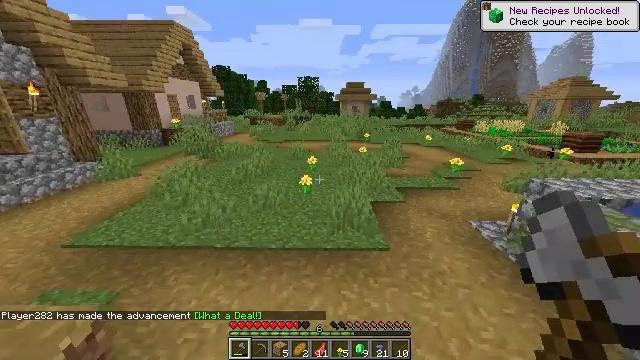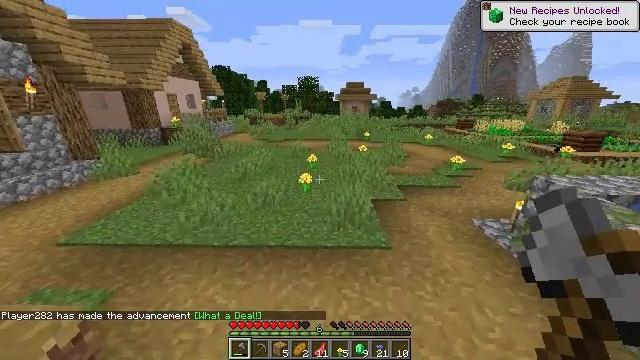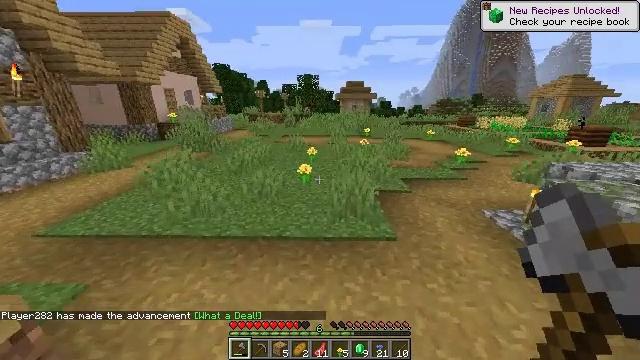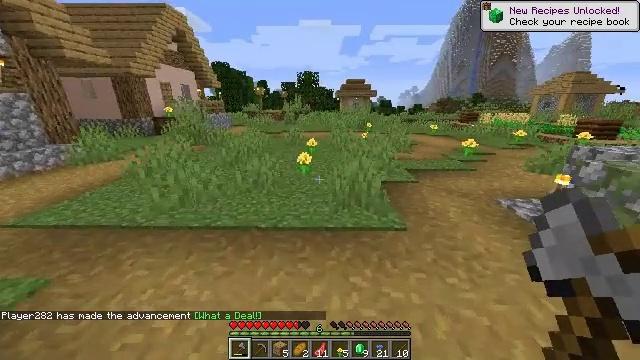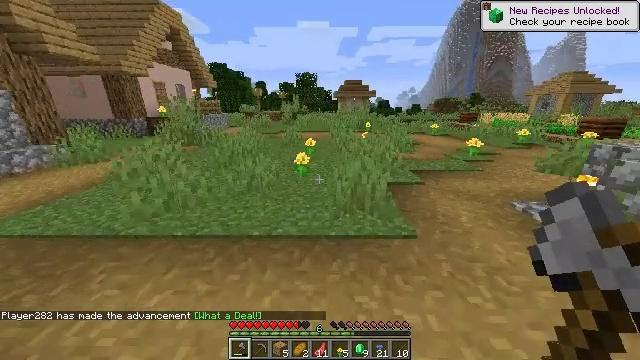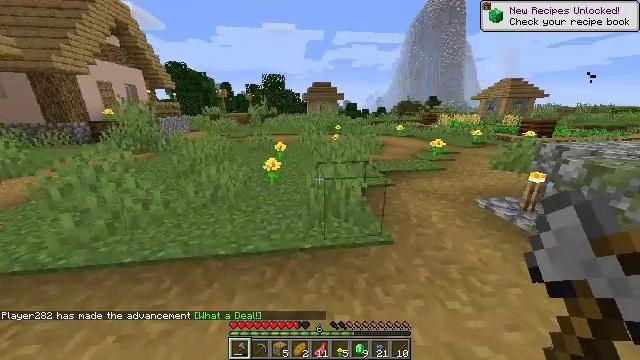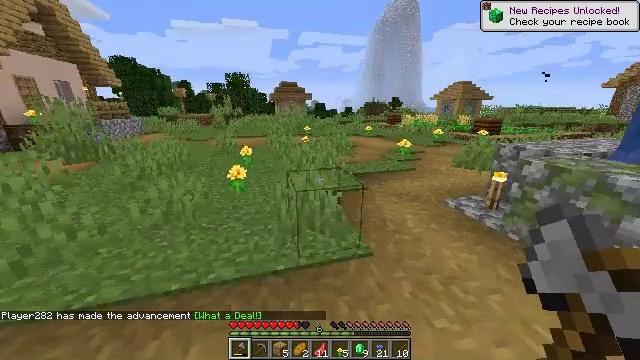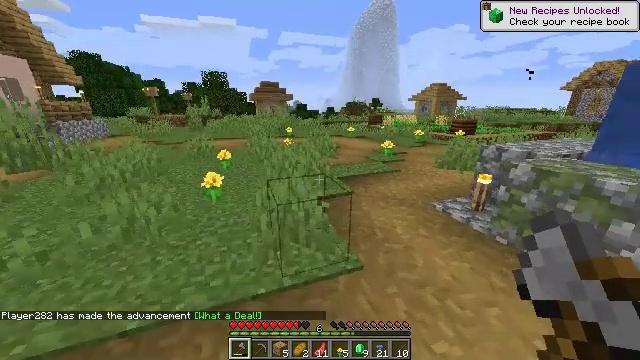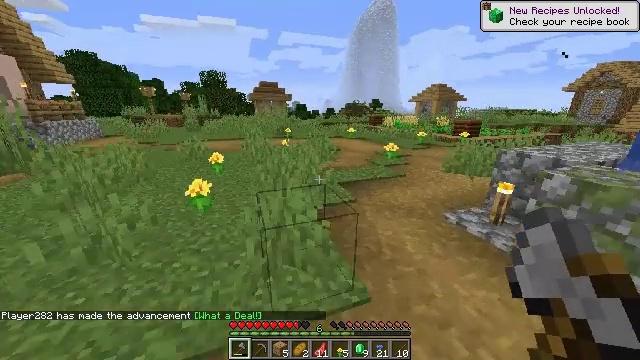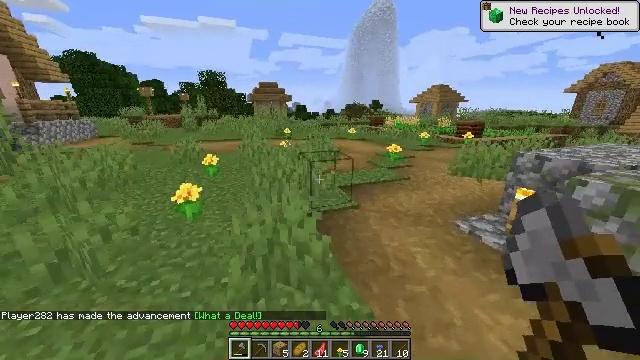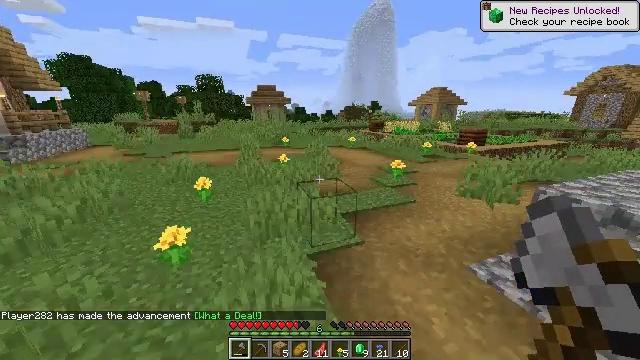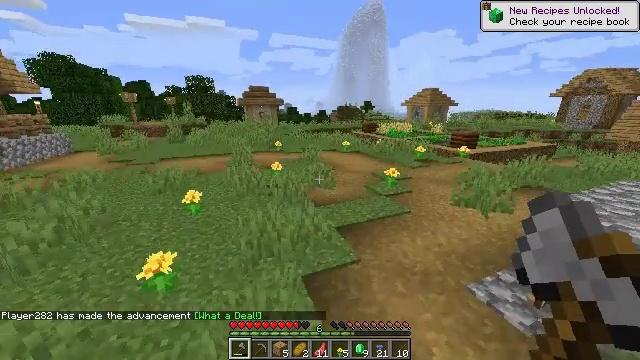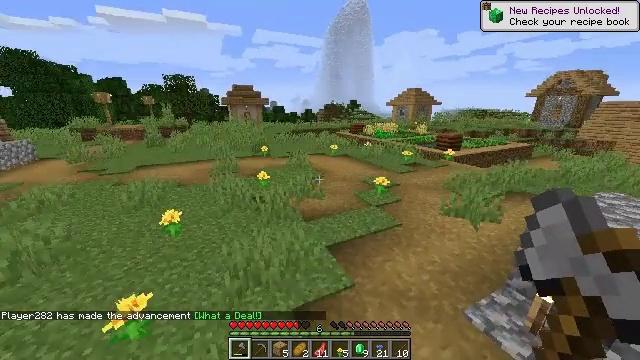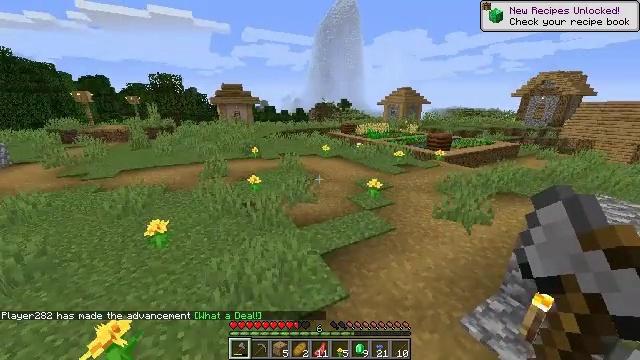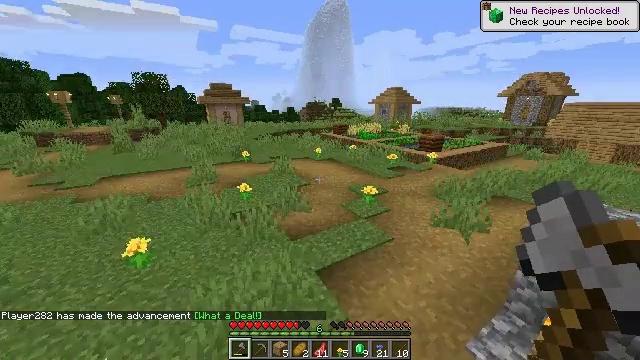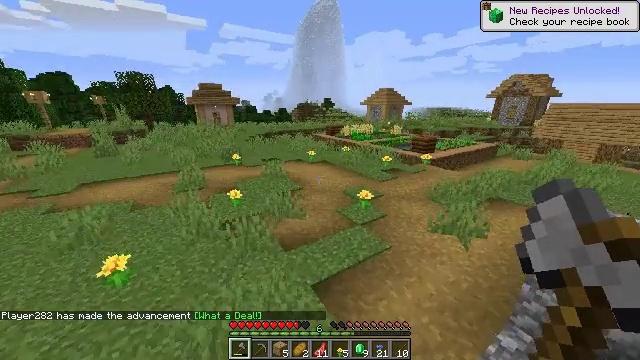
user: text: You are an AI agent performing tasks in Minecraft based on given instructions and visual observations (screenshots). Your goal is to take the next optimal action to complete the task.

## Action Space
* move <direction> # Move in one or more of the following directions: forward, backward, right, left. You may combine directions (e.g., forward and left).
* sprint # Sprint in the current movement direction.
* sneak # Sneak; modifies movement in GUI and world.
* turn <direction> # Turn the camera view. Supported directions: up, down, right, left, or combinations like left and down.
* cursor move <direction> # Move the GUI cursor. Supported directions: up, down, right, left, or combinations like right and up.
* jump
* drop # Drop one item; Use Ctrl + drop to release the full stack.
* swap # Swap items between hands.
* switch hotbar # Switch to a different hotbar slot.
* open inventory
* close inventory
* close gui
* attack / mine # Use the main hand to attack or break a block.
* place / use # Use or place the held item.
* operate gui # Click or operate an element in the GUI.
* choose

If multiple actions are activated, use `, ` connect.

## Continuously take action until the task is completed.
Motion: motion action
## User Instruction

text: Harvest wheat from the field.
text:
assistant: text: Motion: move forward
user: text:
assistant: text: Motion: move forward
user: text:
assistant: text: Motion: move forward
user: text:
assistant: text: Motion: move forward
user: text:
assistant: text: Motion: move forward, turn right
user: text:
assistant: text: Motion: move forward, turn right
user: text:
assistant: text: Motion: move forward, turn right
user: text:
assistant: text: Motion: move forward
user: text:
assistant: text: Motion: move forward
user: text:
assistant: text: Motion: move forward, jump
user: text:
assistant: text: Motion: move forward, turn right, jump
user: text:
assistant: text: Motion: move forward, turn right, jump
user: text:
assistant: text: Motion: move forward, turn right, jump
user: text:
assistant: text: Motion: move forward, turn right, jump
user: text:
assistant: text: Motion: move forward, turn right, jump
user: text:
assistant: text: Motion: move forward, turn right, jump
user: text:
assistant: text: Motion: move forward, turn right, jump
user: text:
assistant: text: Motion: move forward, turn right, jump
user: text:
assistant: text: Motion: move forward, turn right, jump
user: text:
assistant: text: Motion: move forward, turn right, jump
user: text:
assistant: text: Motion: move forward, turn right
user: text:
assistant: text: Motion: move forward
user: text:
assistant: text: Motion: move forward
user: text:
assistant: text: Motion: move forward
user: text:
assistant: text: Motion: move forward
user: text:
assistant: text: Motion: move forward, jump
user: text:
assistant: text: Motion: move forward, jump
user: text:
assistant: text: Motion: move forward, jump
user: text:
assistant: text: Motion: move forward, jump
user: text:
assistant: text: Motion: move forward